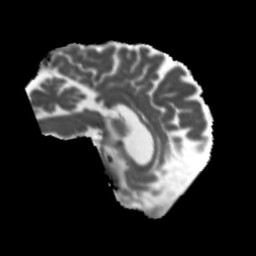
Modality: MD
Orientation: sagittal
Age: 57
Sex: male
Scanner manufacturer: siemens
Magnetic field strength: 3 T
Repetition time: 5.47 s
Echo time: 0.0854 s